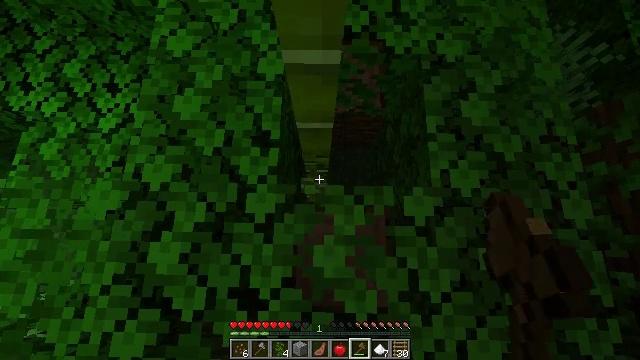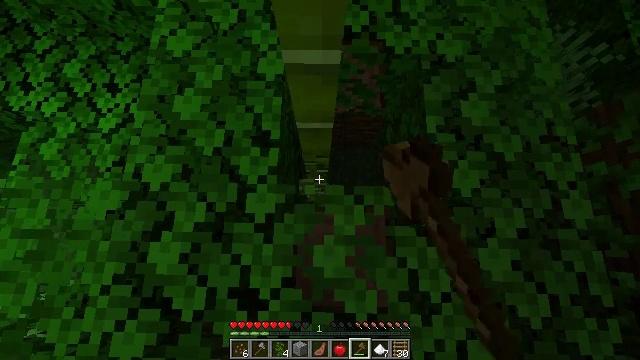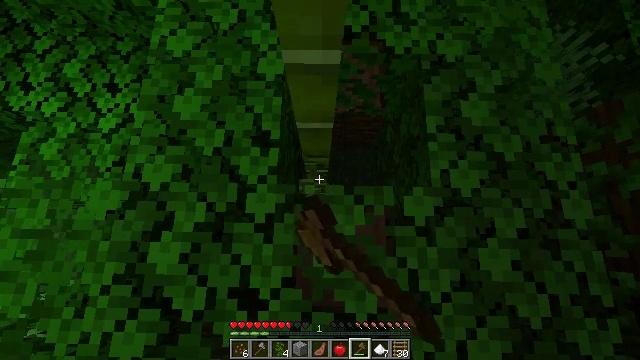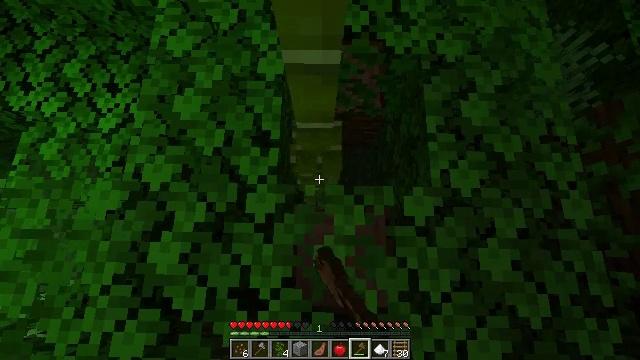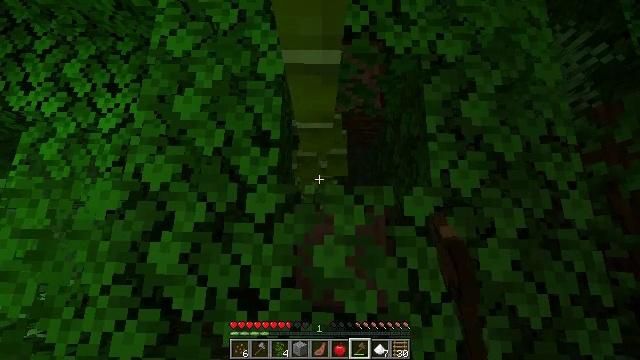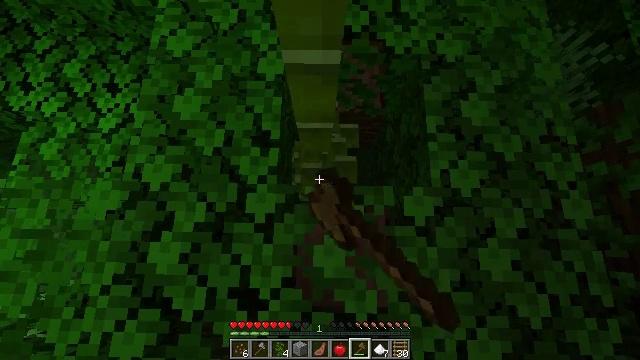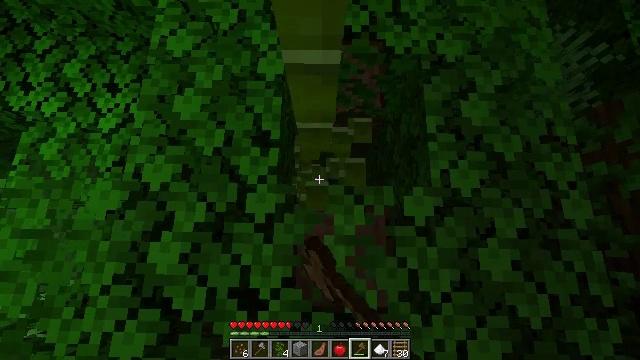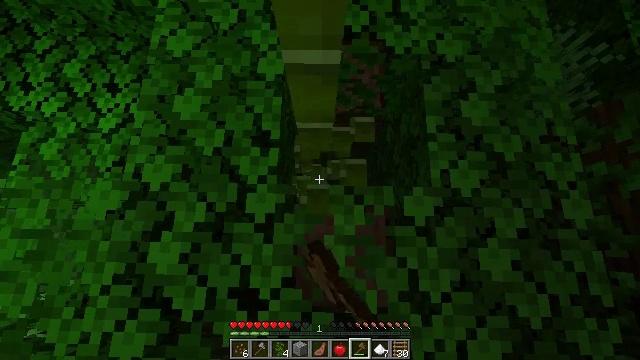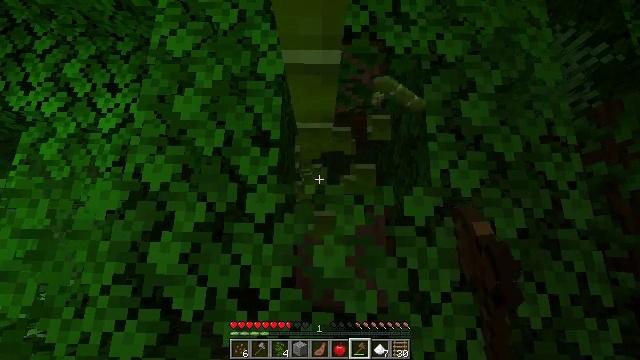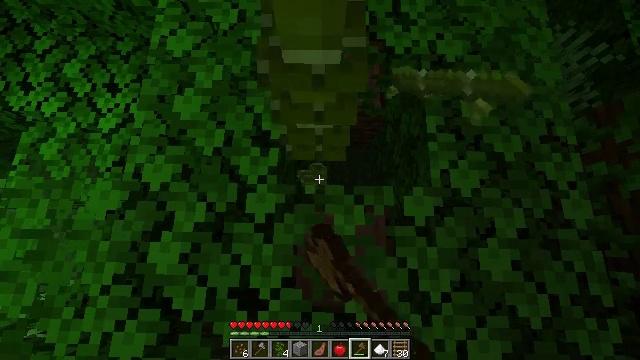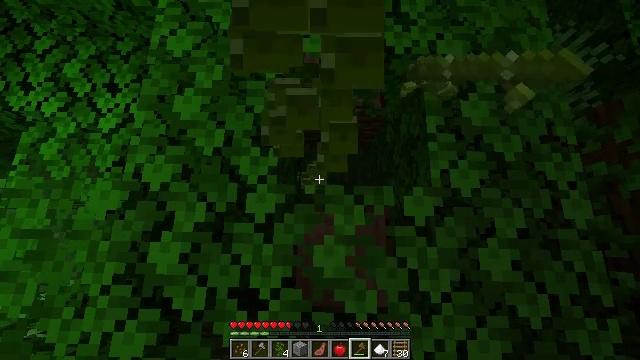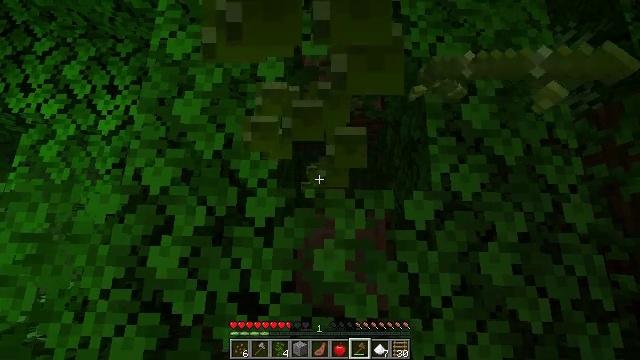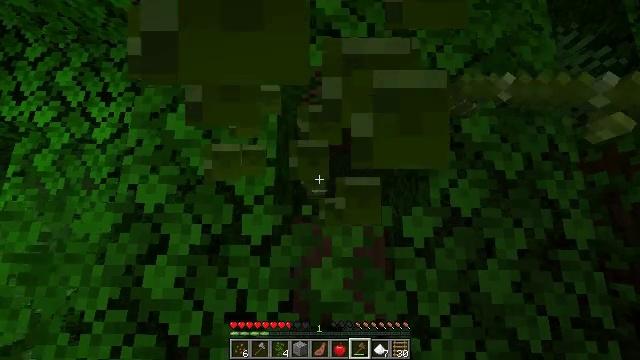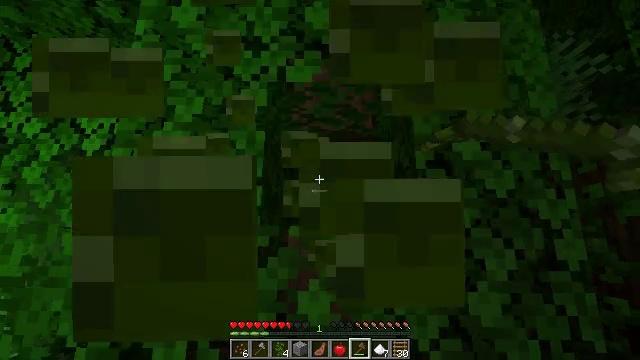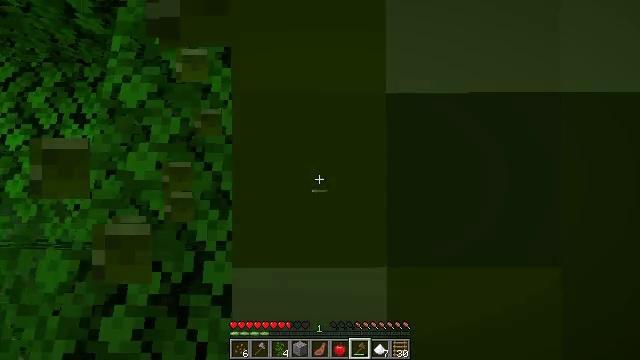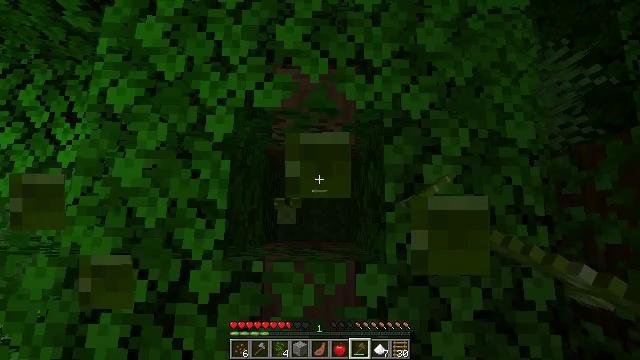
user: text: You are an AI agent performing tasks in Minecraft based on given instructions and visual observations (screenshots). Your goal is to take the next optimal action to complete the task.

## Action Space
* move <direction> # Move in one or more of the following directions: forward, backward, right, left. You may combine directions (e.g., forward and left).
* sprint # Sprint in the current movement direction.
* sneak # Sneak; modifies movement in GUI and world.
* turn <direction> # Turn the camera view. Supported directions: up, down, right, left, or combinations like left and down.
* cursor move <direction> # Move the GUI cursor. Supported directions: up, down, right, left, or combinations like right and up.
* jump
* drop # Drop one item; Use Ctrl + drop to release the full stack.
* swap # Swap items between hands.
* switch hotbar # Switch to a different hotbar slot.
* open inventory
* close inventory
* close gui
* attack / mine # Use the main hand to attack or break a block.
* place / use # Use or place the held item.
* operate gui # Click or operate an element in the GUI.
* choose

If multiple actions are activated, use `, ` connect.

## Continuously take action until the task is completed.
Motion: motion action
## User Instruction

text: Break the bamboo stalk.
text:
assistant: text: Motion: attack / mine
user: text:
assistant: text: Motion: attack / mine
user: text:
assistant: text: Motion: attack / mine
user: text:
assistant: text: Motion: attack / mine
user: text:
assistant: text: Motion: attack / mine
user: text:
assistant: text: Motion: attack / mine
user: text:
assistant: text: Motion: attack / mine
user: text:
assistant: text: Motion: attack / mine
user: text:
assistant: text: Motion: attack / mine
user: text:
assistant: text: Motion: attack / mine
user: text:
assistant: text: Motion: move forward, attack / mine
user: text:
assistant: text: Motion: move forward and move right, turn down
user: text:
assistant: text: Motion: move forward and move right
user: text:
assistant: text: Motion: move forward and move right
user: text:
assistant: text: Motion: move forward and move right, turn down
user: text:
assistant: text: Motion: move forward and move right, turn left and down
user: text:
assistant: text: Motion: move forward and move right, turn left and down
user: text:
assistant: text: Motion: move right, turn left
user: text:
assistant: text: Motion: turn left
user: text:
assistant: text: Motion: turn left and down
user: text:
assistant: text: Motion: turn left
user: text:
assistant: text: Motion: turn left
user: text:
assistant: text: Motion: turn left and up
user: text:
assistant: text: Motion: turn left and up
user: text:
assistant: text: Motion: move forward, turn left and up
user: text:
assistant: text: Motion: move forward
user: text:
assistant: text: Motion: move forward
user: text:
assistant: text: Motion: move forward
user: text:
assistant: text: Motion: turn left
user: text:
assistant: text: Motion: turn left